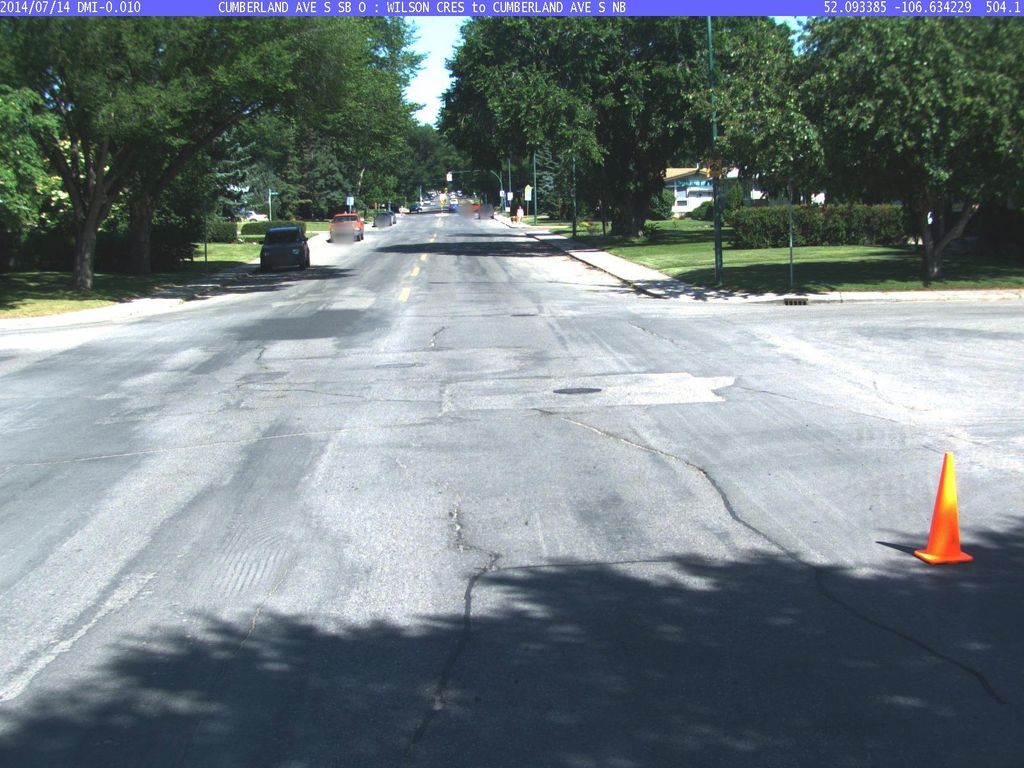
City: saskatoon